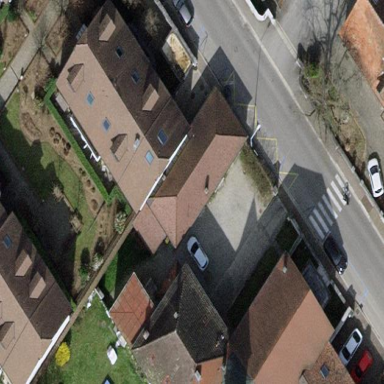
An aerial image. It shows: Semidetached house.